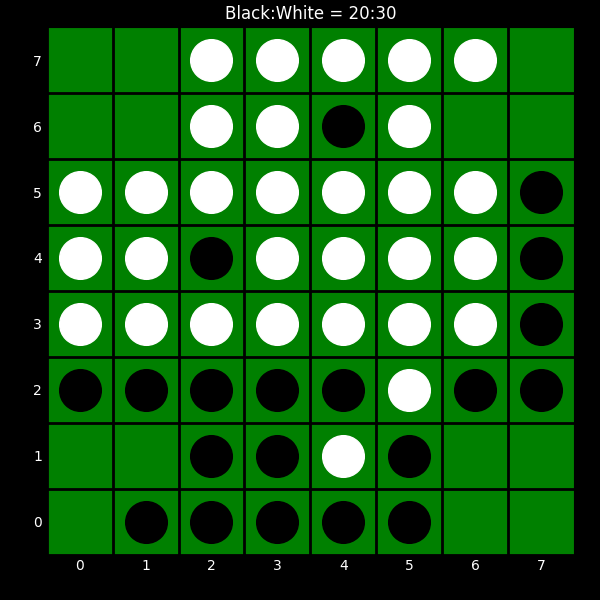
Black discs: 20
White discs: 30